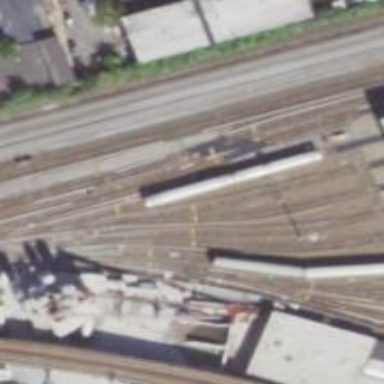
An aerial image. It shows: Electrified rail yard for railway service.